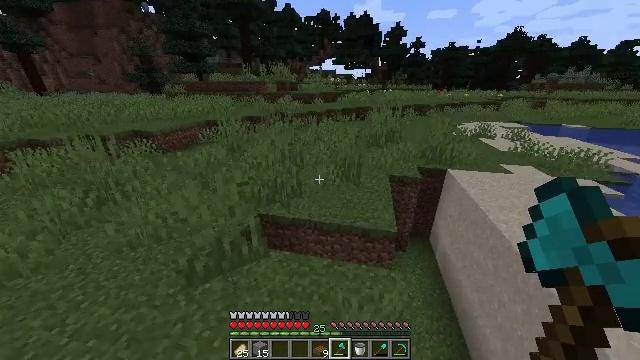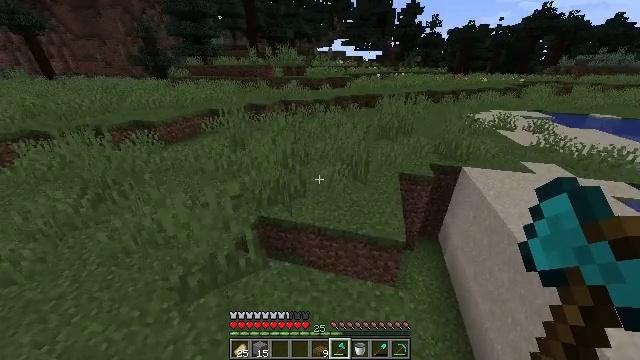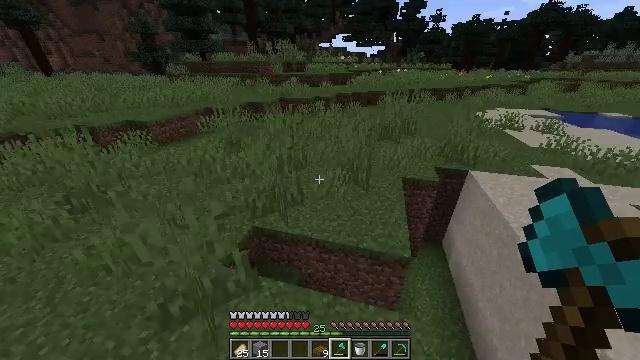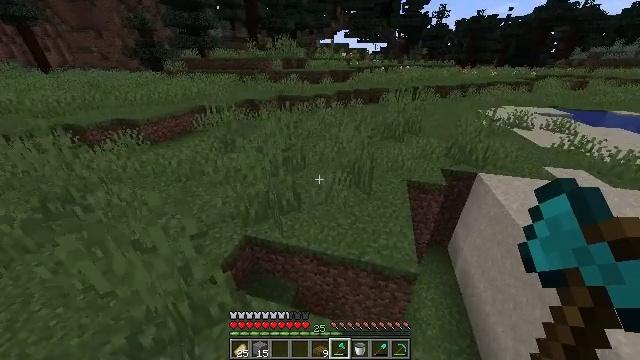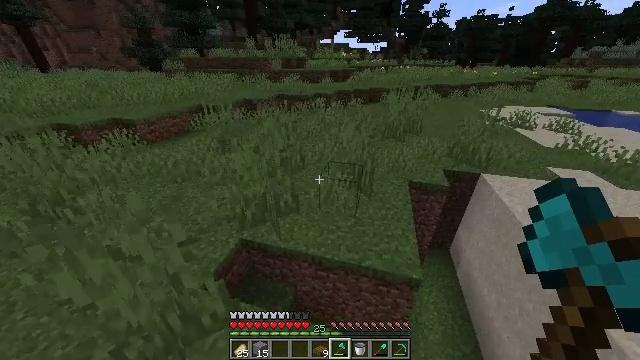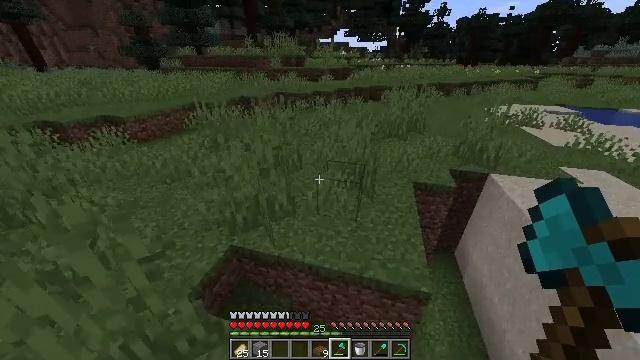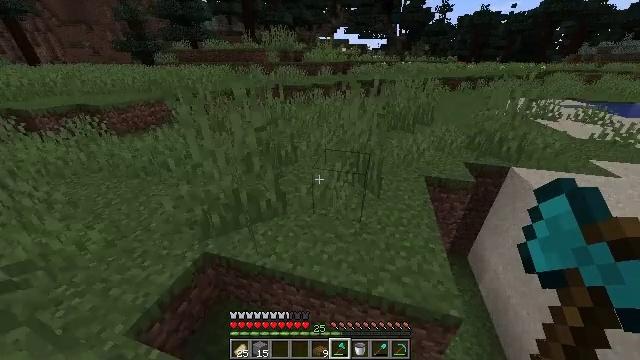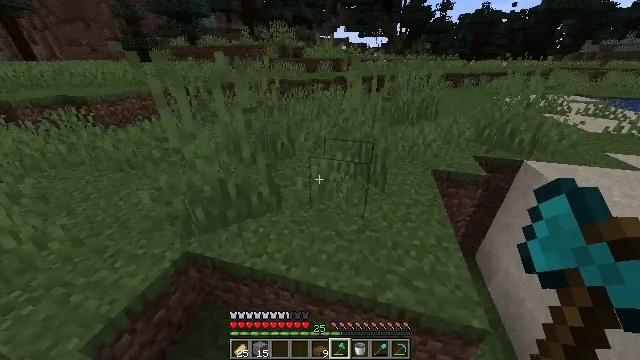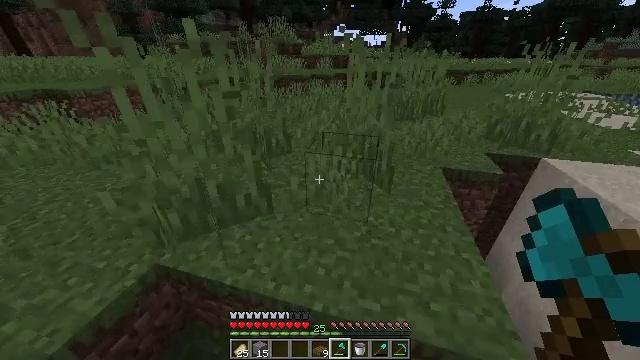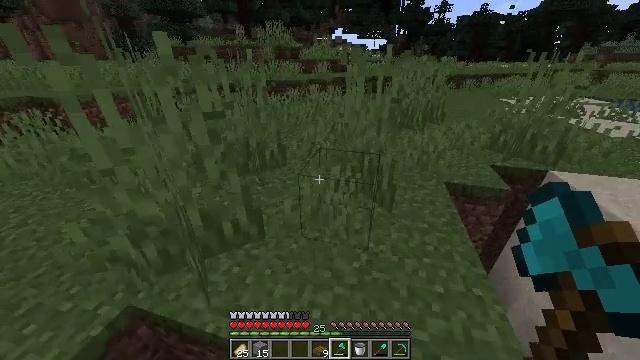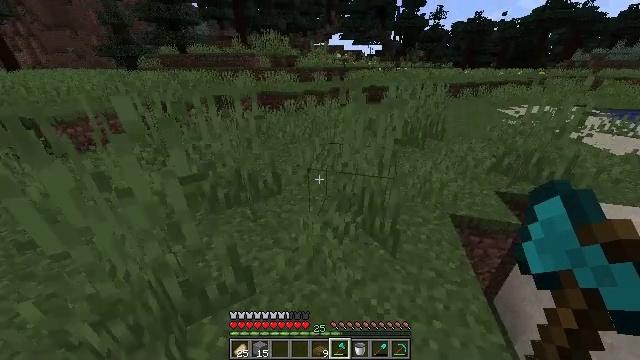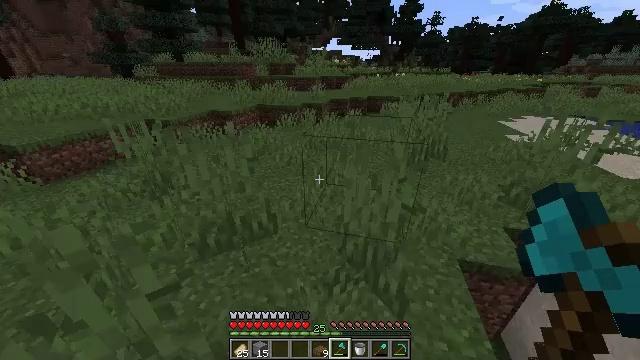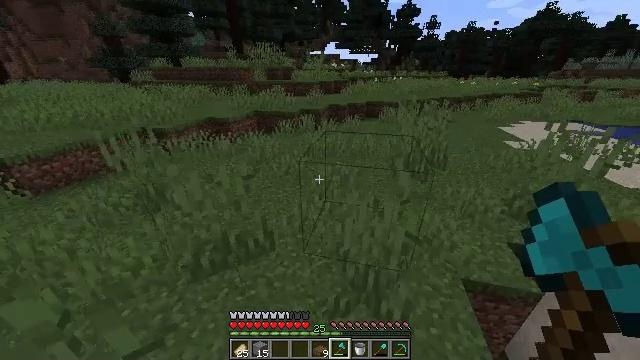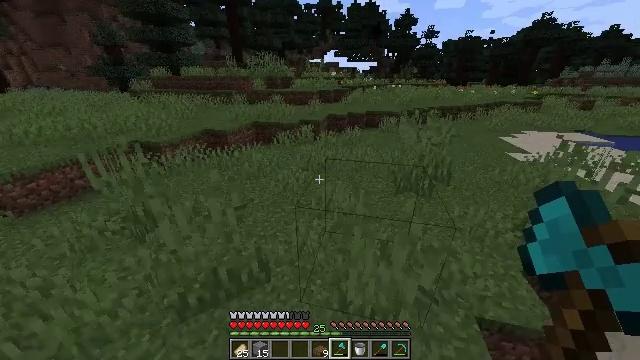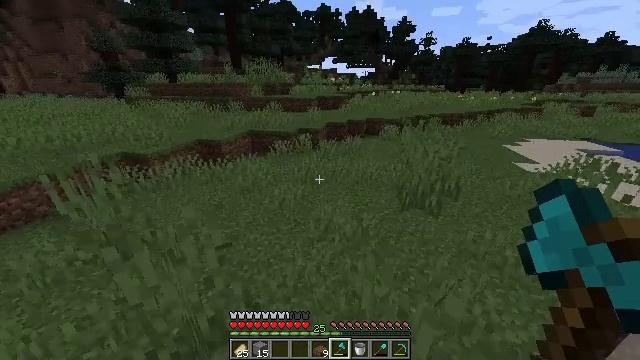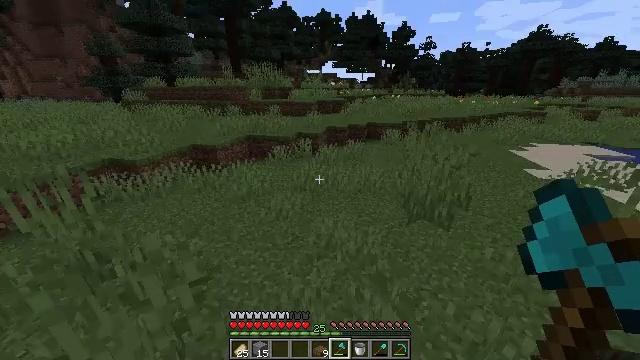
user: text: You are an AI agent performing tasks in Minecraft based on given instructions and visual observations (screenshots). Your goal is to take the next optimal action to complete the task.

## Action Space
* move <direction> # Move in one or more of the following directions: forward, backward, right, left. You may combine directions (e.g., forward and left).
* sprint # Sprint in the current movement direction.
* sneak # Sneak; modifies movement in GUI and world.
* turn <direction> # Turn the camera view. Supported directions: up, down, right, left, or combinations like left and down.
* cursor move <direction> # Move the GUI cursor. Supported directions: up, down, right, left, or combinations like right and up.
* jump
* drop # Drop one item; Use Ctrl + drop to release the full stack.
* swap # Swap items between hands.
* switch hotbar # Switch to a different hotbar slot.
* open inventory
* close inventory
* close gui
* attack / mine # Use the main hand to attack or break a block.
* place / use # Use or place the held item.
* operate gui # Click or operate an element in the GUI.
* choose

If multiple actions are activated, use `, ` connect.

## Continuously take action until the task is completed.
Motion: motion action
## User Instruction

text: Combat the cow.
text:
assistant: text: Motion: move forward, sprint, turn left and down, jump
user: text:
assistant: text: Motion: move forward, jump
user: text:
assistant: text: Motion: move forward, jump
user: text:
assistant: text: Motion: move forward, jump
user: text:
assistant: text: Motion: move forward, jump
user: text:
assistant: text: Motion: move forward, jump
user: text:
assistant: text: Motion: move forward, jump
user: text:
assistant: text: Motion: move forward, jump
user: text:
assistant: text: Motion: move forward, sprint, jump
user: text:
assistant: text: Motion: move forward, sprint, jump
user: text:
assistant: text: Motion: move forward, sprint, jump
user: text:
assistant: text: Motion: move forward, sprint, jump
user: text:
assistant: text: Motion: move forward, sprint, turn up, jump
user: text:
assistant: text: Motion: move forward, turn up, jump
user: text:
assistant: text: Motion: move forward, turn up, jump
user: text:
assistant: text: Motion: move forward, jump
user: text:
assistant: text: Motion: move forward, jump
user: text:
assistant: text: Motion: move forward, turn right, jump
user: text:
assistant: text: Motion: move forward, turn right, jump
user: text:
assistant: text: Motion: move forward, turn right, jump
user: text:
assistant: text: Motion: move forward, sprint, turn right, jump
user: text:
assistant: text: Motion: move forward, sprint, turn right and up, jump
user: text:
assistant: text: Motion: move forward, sprint, turn right, jump
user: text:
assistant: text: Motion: move forward, sprint, jump
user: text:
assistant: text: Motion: move forward, jump
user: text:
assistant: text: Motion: move forward, jump
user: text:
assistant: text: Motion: move forward, jump
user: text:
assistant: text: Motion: move forward, jump
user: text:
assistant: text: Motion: move forward, jump
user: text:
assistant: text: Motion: move forward, jump